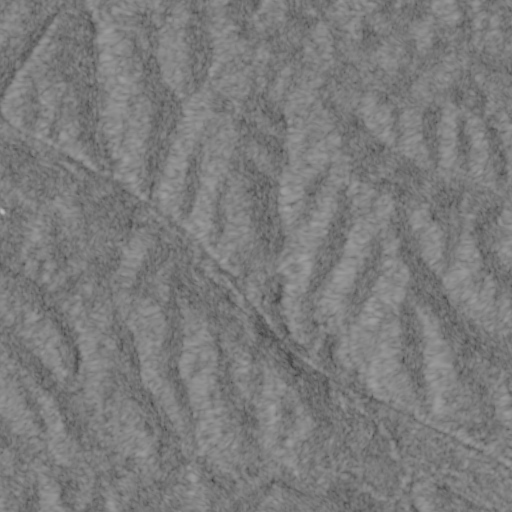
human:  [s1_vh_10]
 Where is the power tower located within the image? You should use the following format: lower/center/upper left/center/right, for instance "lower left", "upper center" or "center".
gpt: The power tower is located in the upper of the image.
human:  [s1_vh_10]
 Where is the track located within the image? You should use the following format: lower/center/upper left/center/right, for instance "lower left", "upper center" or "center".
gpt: There is no track in the image.

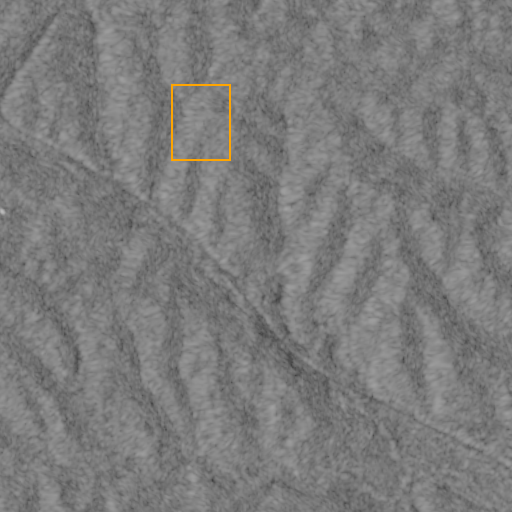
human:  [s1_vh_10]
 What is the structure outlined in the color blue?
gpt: There is no blue outline.
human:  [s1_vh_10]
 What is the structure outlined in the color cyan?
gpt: There is no structure outlined in cyan.